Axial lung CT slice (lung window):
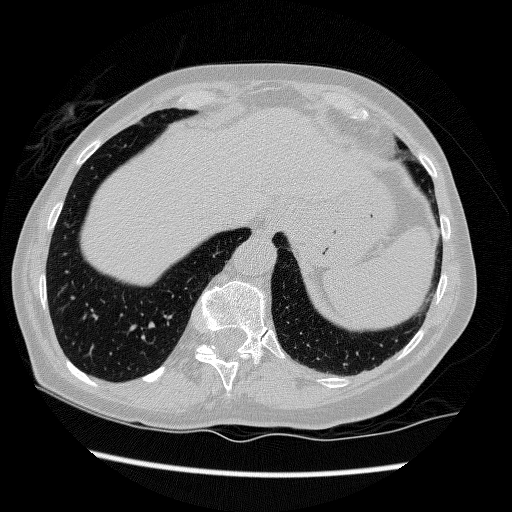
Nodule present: no